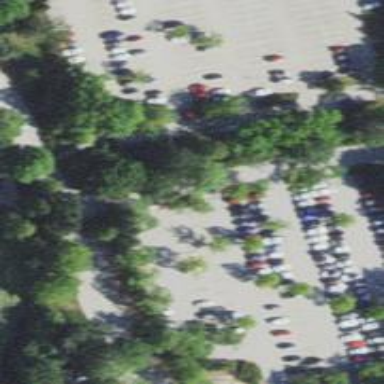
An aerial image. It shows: Parking space.